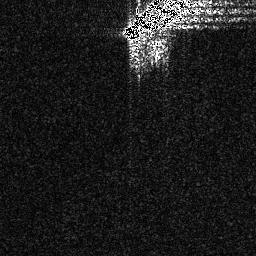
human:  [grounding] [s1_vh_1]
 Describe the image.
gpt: In the satellite image, there is  <ref>1 large ship </ref> <box>[[47, 0, 84, 15, 0]]</box> located at top.